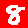
Digit: 8